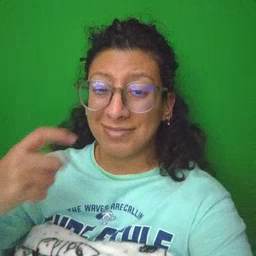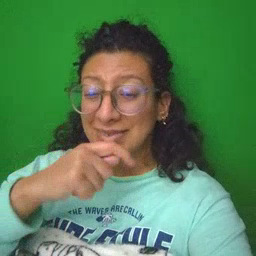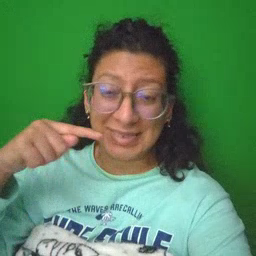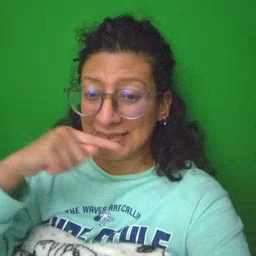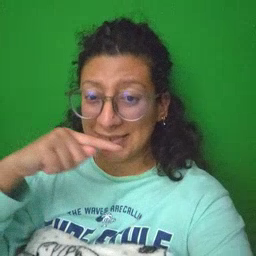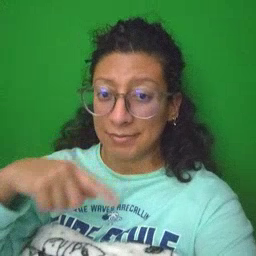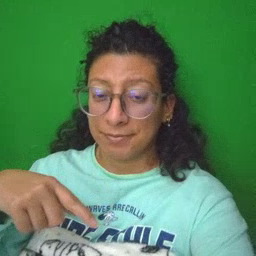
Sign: toothbrush